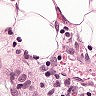
Metastatic tissue present: yes